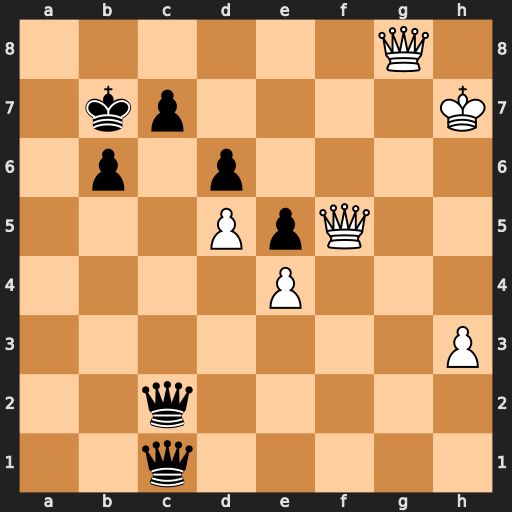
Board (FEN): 6Q1/1kp4K/1p1p4/3PpQ2/4P3/7P/2q5/2q5
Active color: w
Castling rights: -
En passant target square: -
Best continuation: Qfc8+ Ka7 Qa8#